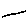
Label: line